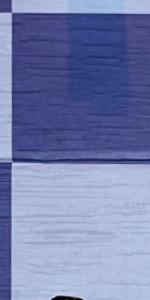
Label: Empty